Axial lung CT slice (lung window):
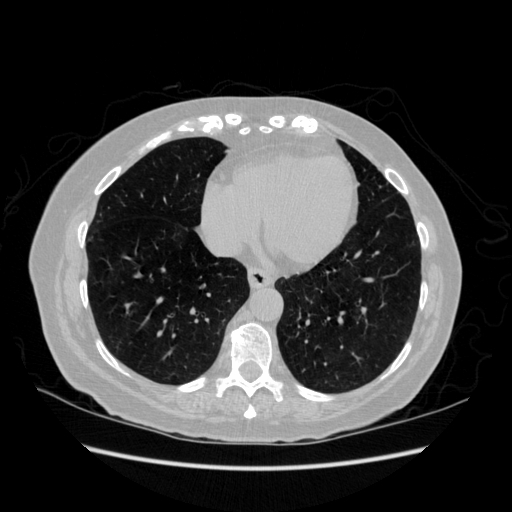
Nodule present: yes
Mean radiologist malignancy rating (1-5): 1.5